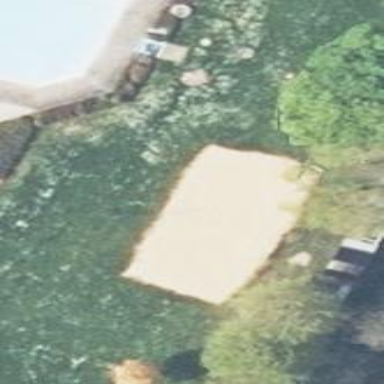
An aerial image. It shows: Sandy pitch for beach volleyball.